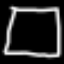
Label: square